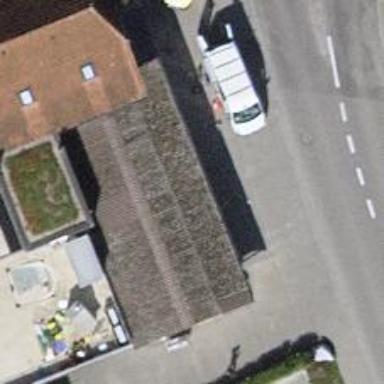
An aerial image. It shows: Bakery inside building.